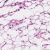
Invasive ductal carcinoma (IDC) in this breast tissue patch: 0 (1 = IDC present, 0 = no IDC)